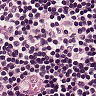
Metastatic tissue present: no